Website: macys
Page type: customer-info-address
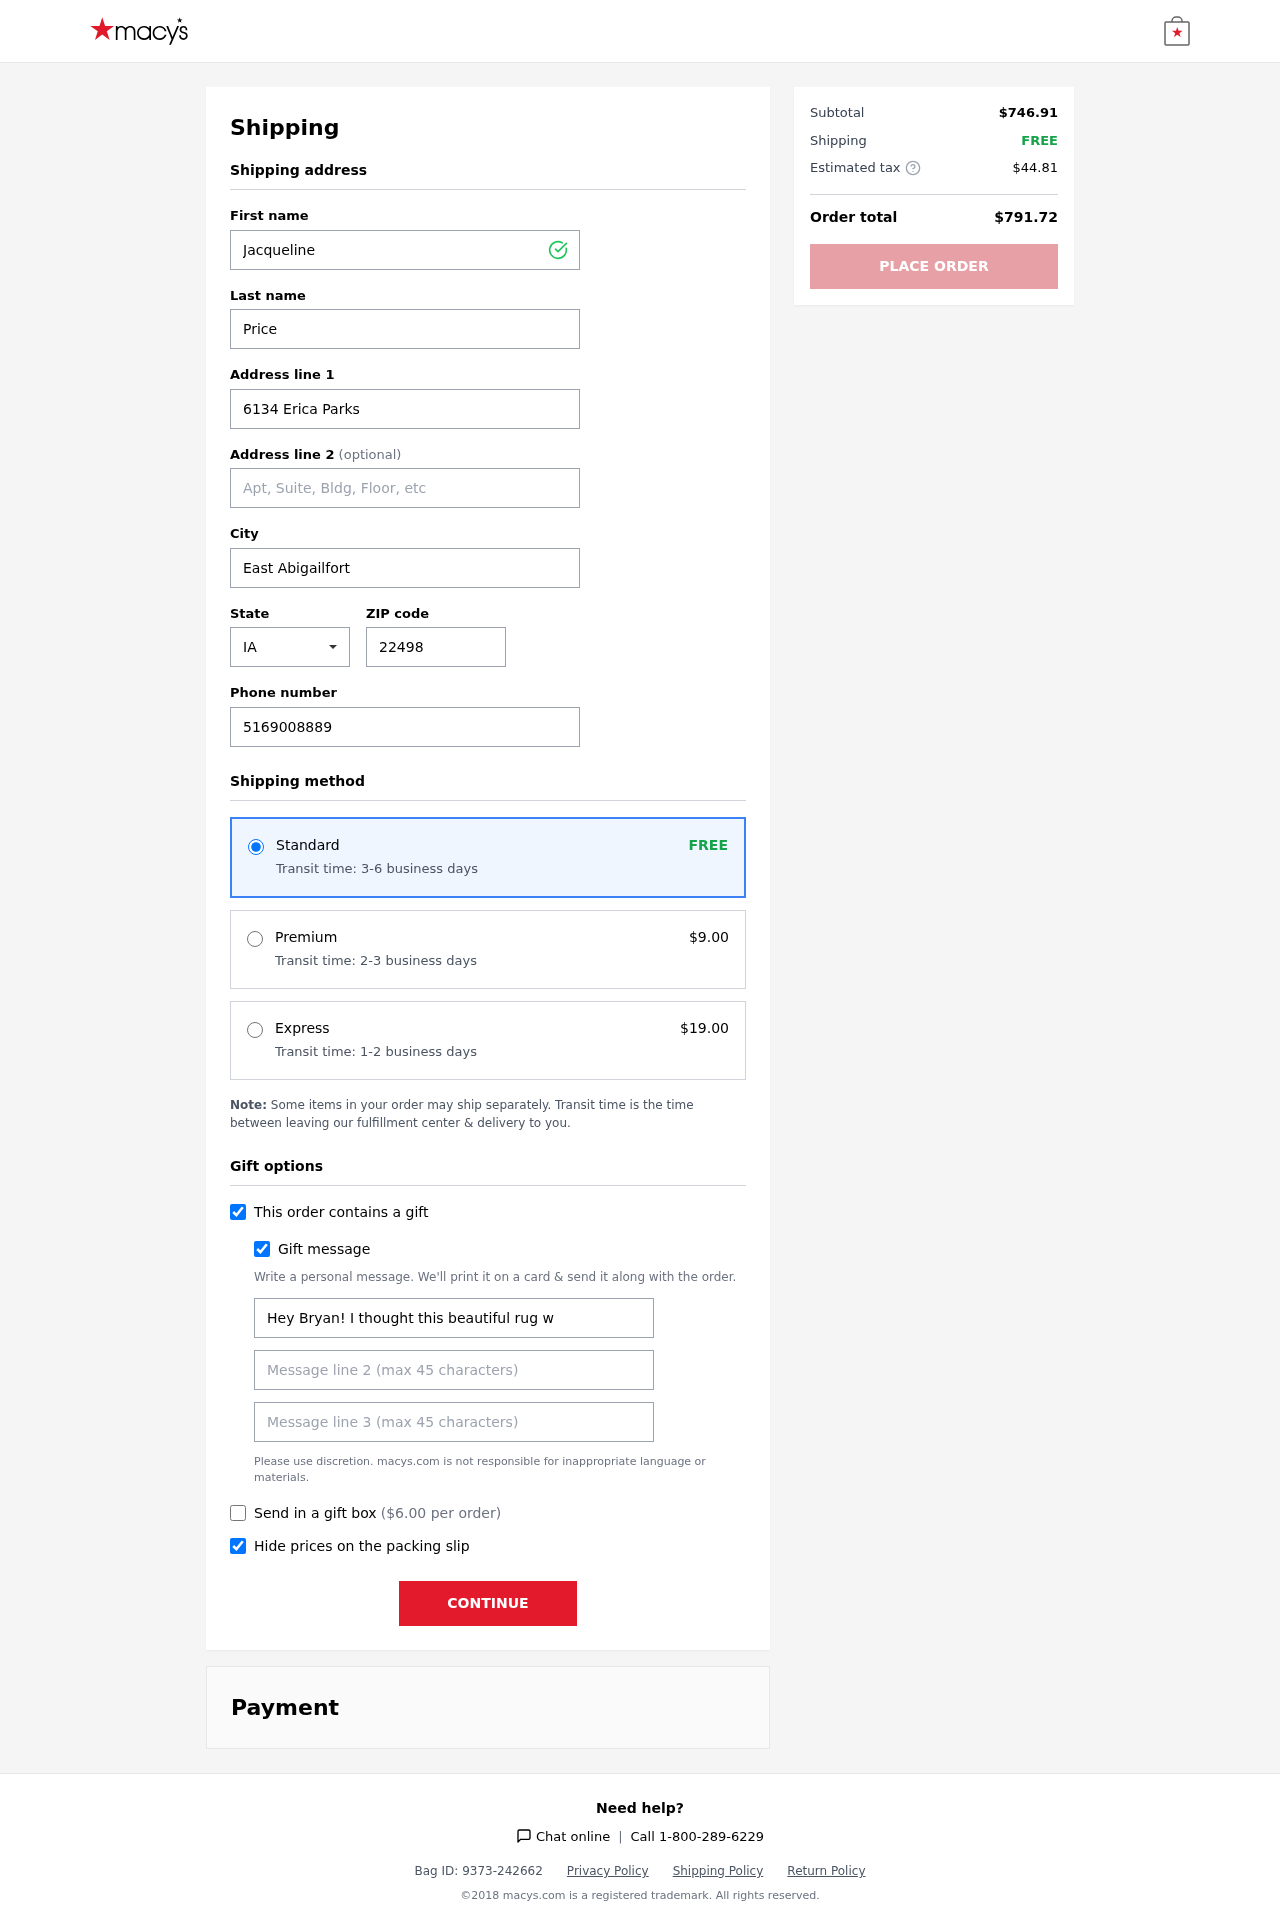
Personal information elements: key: PII_CITY
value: East Abigailfort
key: PII_FIRSTNAME
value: Jacqueline
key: PII_GIFT_MESSAGE
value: Hey Bryan! I thought this beautiful rug would be the perfect touch for your space—just like you, it adds warmth and style. Can’t wait to see it brighten up your home!  Jacqueline
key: PII_LASTNAME
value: Price
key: PII_PHONE
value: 5169008889
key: PII_POSTCODE
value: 22498
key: PII_STATE_ABBR
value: IA
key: PII_STREET
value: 6134 Erica Parks
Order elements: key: ORDER_SHIPPING_STANDARD
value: FREE
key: ORDER_SHIPPING_STANDARD_TIME
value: Transit time: 3-6 business days
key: ORDER_SHIPPING_PREMIUM
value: $9.00
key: ORDER_SHIPPING_PREMIUM_TIME
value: Transit time: 2-3 business days
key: ORDER_SHIPPING_EXPRESS
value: $19.00
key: ORDER_SHIPPING_EXPRESS_TIME
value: Transit time: 1-2 business days
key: ORDER_GIFT_BOX_FEE
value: $6.00
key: ORDER_SUBTOTAL
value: $746.91
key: ORDER_SHIPPING_COST
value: FREE
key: ORDER_TAX
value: $44.81
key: ORDER_TOTAL
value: $791.72